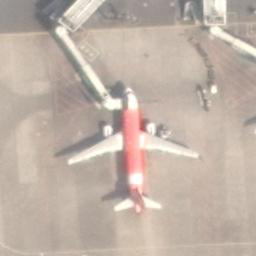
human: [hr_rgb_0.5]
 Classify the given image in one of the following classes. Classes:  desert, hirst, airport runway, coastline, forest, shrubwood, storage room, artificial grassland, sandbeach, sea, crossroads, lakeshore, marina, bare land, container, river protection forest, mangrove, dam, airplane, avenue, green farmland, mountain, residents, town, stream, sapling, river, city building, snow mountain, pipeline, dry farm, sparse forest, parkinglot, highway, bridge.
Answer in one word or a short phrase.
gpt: airplane